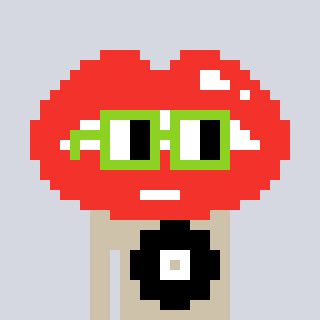
a pixel art character with square light green glasses, a lips-shaped head and a bege-colored body on a cool background